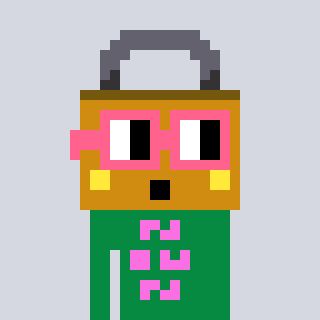
a pixel art character with square pink glasses, a lock-shaped head and a green-colored body on a cool background